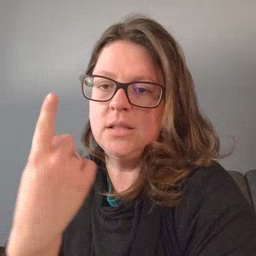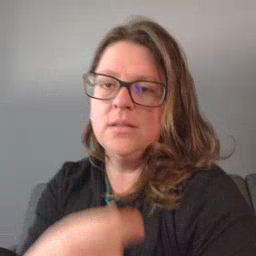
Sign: face